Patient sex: M
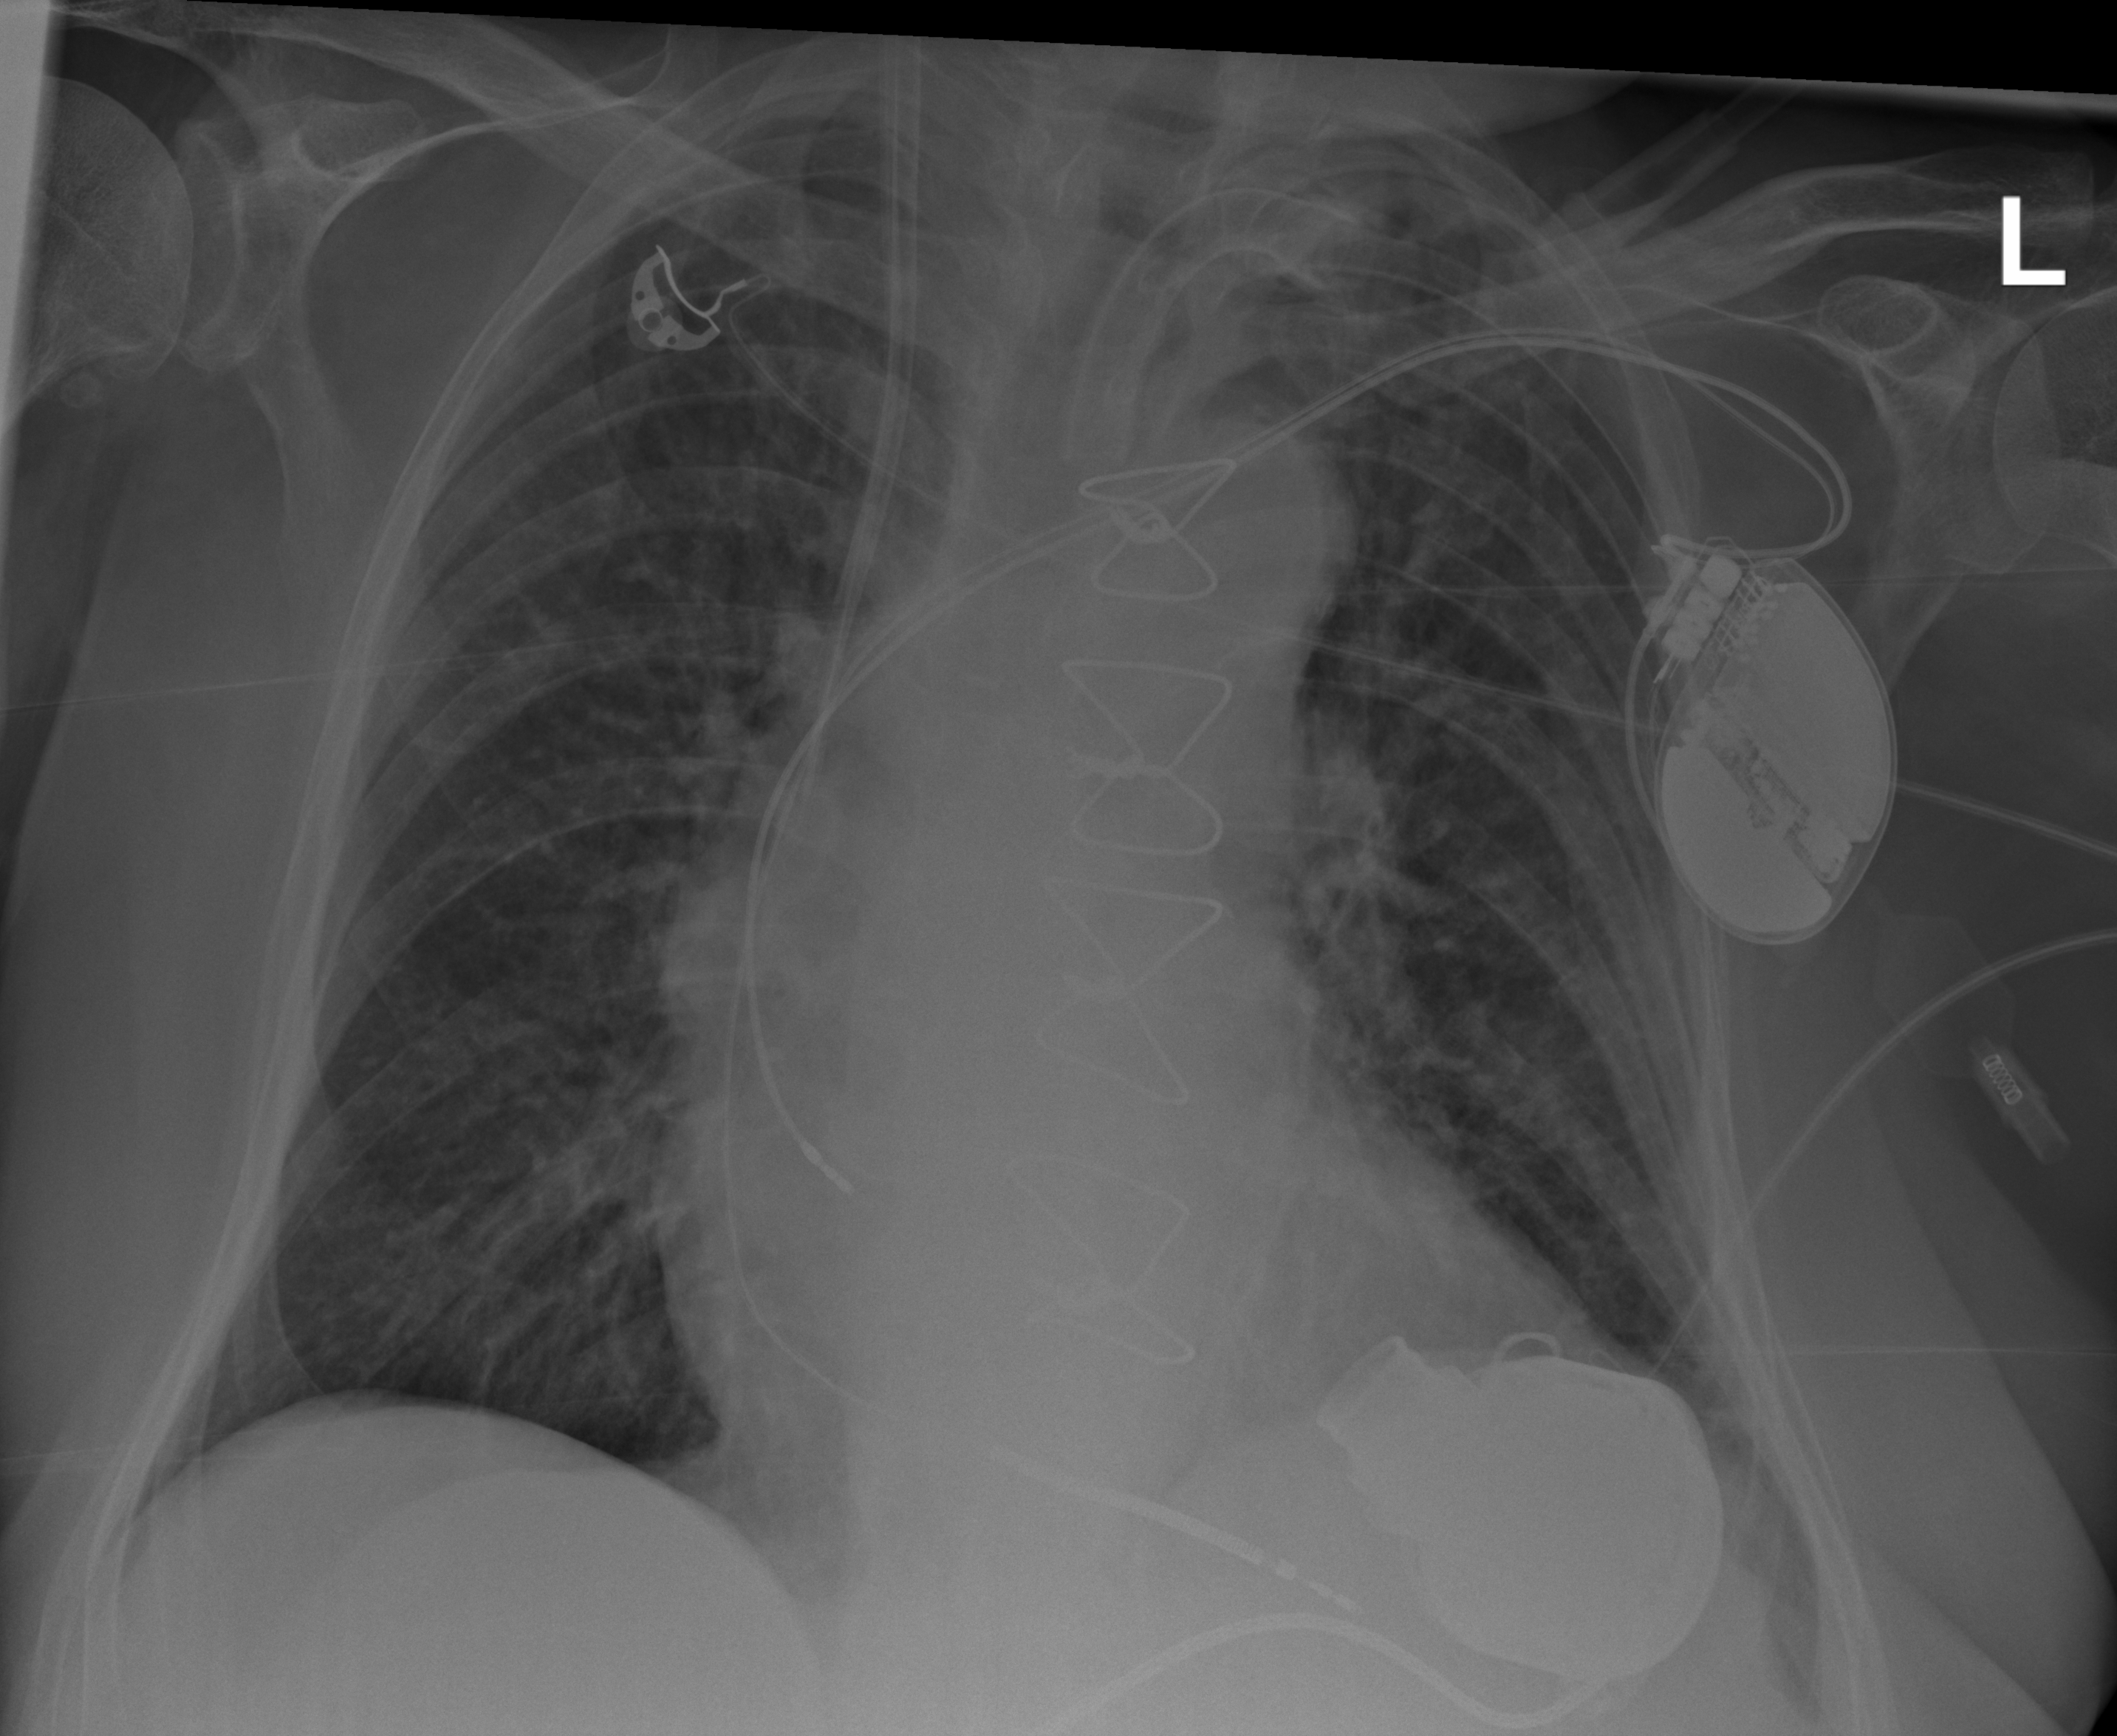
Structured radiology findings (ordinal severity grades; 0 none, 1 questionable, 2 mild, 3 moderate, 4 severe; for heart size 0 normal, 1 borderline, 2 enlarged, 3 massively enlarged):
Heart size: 2
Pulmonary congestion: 2
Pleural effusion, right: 0
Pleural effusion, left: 1
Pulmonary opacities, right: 0
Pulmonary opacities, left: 0
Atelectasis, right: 2
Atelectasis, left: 2